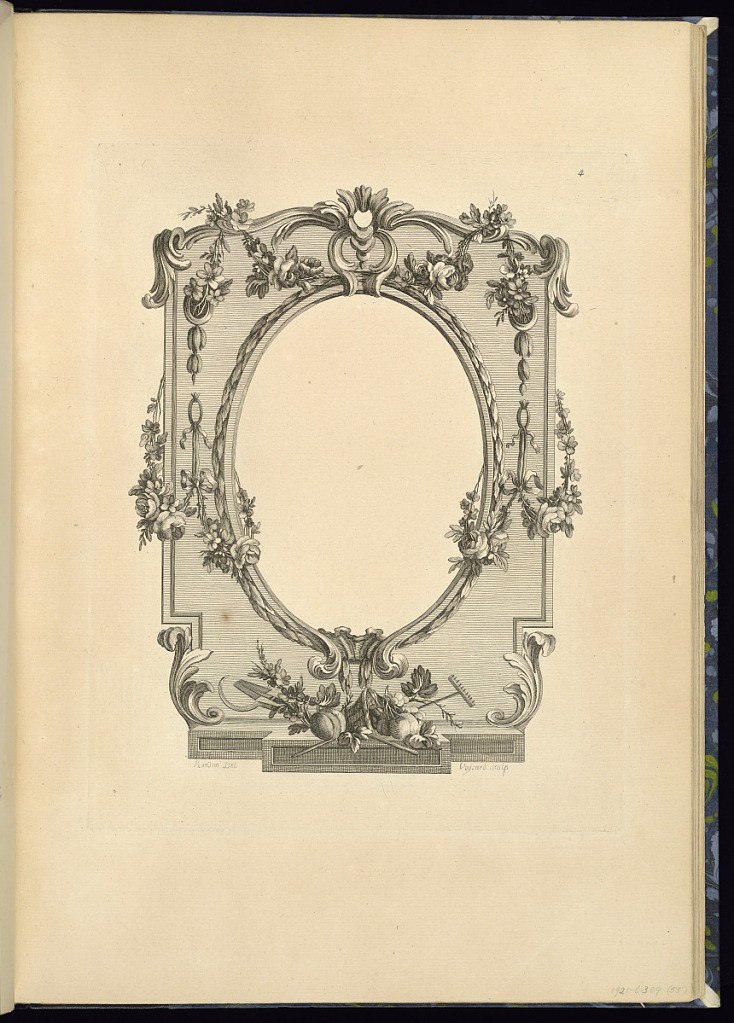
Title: Frame or Cartouche Design
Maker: Pierre Ranson, French, 1736–1786
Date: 1778
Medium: Etching on laid paper
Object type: Print
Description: Design for a frame or cartouche featuring a laurel leaf molding, festoon of flowers, scrolling acanthus leaves (rinceaux), acanthus leaf clasp, c-scrolls, ribbons, shells, and a trophy at the lower center incorporating a basket of fruit and vegetables, foliate branches, a rake, sickle, and shovel. The plate is numbered and signed.